Question: I am getting a strange error! I did not create any field named 'session' in and there is no such field in named 'session'. I used in the model but whenever I am trying to insert data I get an error with this message:
Here is the model:
'''
<?php
namespace App\Models;
use Illuminate\Database\Eloquent\Model;
use Illuminate\Database\Eloquent\SoftDeletes;
class Article extends Model
{
use SoftDeletes;
protected $fillable = [
'user_id', 'headline', 'summary', 'body', 'status', 'cover_image', 'image_caption', 'image_credit', 'cover_video', 'video_caption', 'video_credit', 'category', 'meta', 'tags',
];
protected $dates = ['deleted_at'];
public function user()
{
return $this->belongsTo('App\User');
}
}
'''
Here is the database:

<URL>
Here is the controller:
'''
public function store(Request $request)
{
$article = new Article;
$article->user_id = $request->user_id;
$article->headline = $request->headline;
$article->summary = $request->summary;
$article->body = $request->body;
$article->status = $request->status;
$article->session = $request->session;
$article->category = $request->category;
$article->meta = $request->meta;
$article->tags = $request->tags;
//dd($request->session());
$article->save();
return back()->with('success', 'Article Successfully Added!');
}
'''
How can I solve this problem?
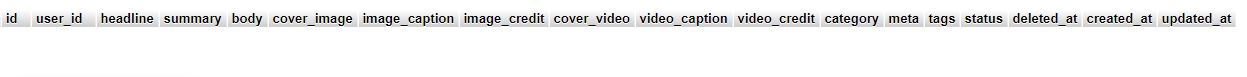
Answer: hi because in your store function you do this
'''
$article->session = $request->session;
'''
delete this and it s work